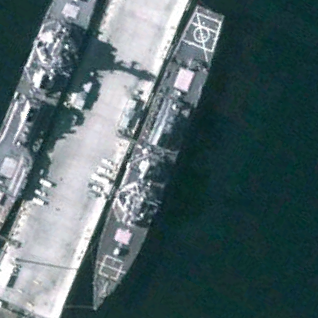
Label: destroyer